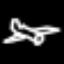
Label: airplane